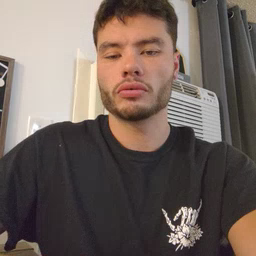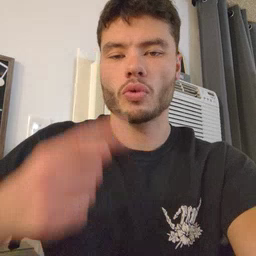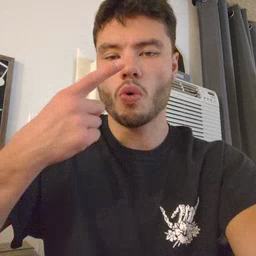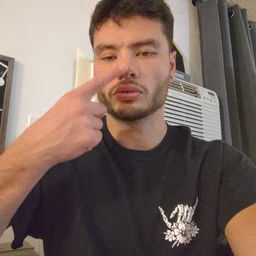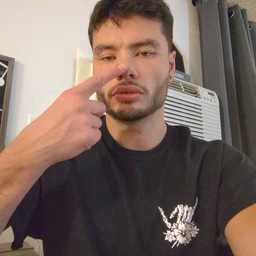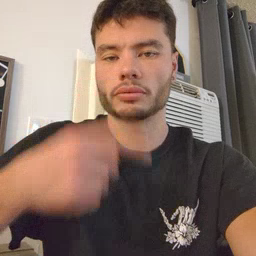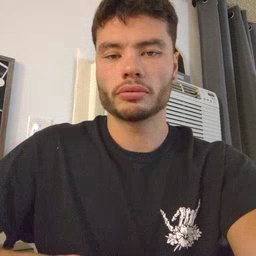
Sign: nose